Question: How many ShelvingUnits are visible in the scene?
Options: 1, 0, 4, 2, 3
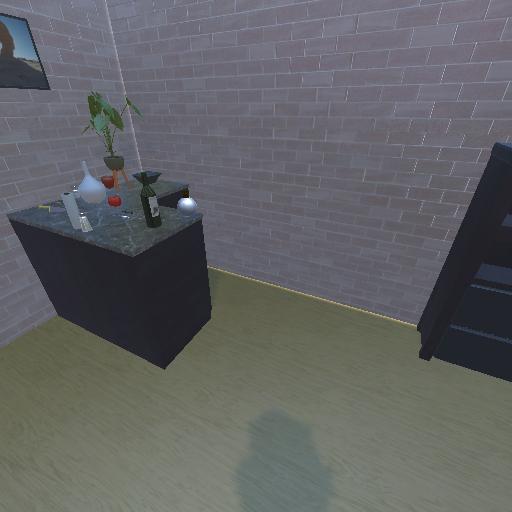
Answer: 1